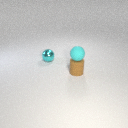
small brown rubber cylinder below small cyan rubber sphere